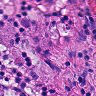
Metastatic tissue present: yes